Question: In javascript code, once you use 'console.log()' , in the browser console (google chrome), some letters appear before or after an Object description ; letters like and .

What do these letters mean?
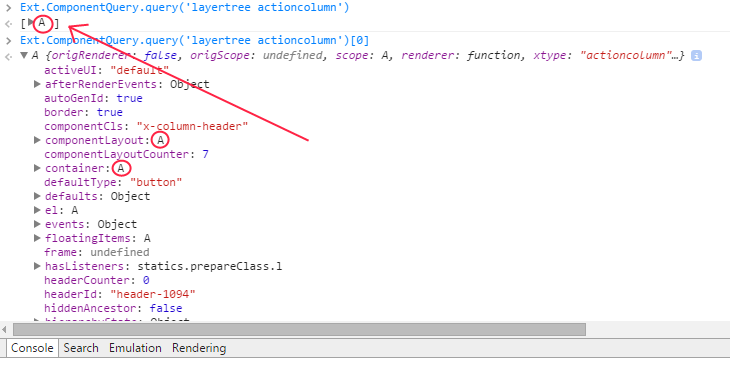
Answer: ExtJS (and other js frameworks) uses <URL> to encapsulate objects that are used only internally. They are named sensibly in the source code.
But to improve performance, memory footprint etc., release version of the framework is <URL> may reveal those classes or members with unusual names.
To answer your question, generated when releasing the js framework.